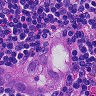
Metastatic tissue present: yes